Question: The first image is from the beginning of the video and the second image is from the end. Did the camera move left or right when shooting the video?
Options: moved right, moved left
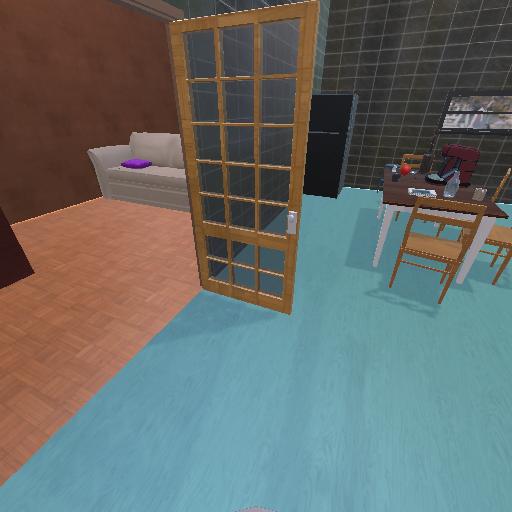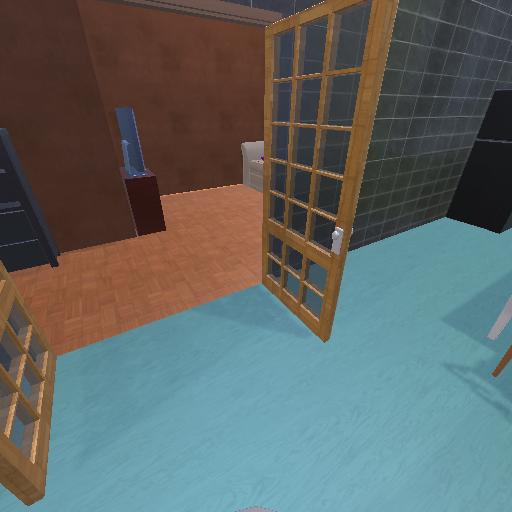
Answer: moved right